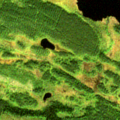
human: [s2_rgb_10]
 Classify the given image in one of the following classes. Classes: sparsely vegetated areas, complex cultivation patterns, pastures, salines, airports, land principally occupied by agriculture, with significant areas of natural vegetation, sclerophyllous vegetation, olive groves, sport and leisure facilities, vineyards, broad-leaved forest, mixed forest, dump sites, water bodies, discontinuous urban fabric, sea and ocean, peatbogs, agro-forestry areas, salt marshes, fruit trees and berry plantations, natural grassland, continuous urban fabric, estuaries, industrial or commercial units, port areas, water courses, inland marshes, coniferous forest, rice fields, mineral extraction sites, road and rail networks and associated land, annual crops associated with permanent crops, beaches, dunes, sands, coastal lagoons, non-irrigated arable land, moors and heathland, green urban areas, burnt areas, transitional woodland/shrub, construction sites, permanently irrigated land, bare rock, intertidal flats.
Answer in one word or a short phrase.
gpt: coniferous forest, transitional woodland/shrub, peatbogs